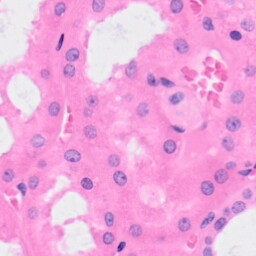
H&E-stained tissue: Kidney